Field crop: maize
Growth stage: 2
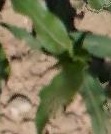
Species: maize